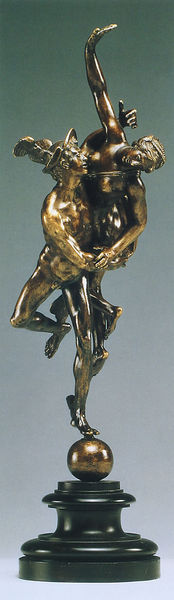
Titel: Merkur und Psyche
Künstler: Caspar Gras
Institution: Wien, Kunsthistorisches Museum
Schlagwörter: akt, blau, feder, fuß, hand, kampf, mann, nackt, frau, hut, schwarz, ball, tanz, arm, halten, sockel, tragen, gold, tanzen, fliegen, skulptur, statue, jugendstil, kopftuch, glanz, bronze, plastik, foto, kugel, helm, griechisch, mythos, entführung, hermes, götterbote, flügelhelm, guss, turban, römisch, bronzeguss, antikenrezeption, umschlungen, flügelschuhe, donatello, tenz, 1530, federschuhe, sockfel